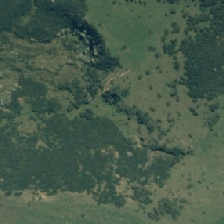
Land cover: grose_broom